Question: I'm building a database model in mysql workbench.
I have this situation, I have a table students a table teachers and a table messages.
One as a student should be able to send messages to other students and to teachers, and same for teachers, should be able to send messages to students and other teachers, I just wanted to know if the way I encouraged it, is okay, or if there's a better solution?
I tried thinking about n:m relations between all three tables, but didn't get a nice result.

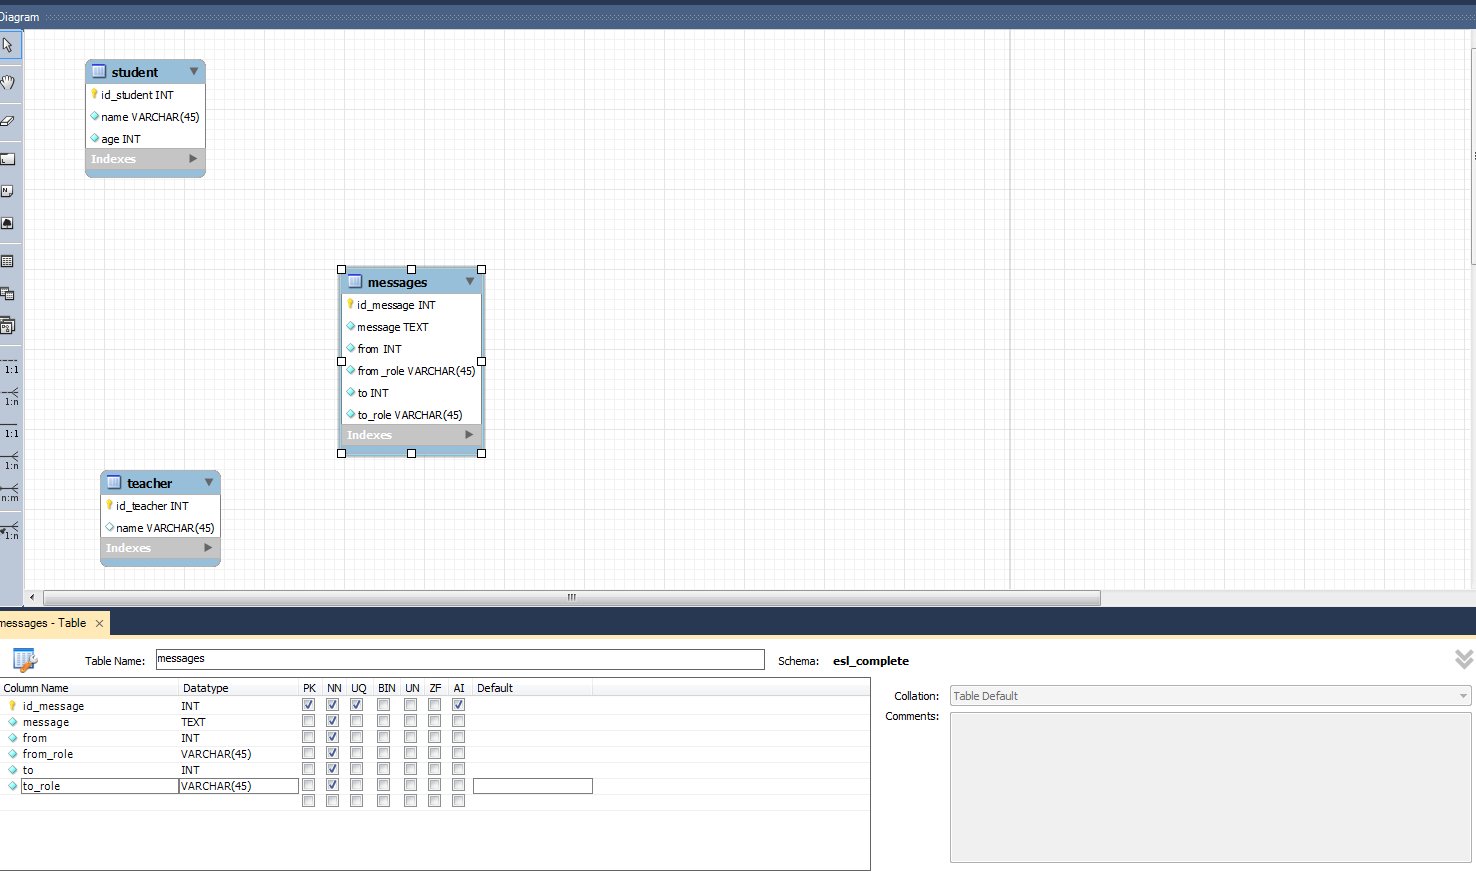
Answer: The 'messages' entity should contain information about messages, not roles of 'from' or 'to'. A much more simple structure would be:
'''
roles
-----
role_id
description
users
------
user_id
role_id (references roles.role_id)
messages
------
message_id
from_id (references users.user_id)
to_id (references users.user_id)
datetime
message
'''